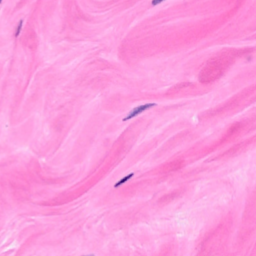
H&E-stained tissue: Breast